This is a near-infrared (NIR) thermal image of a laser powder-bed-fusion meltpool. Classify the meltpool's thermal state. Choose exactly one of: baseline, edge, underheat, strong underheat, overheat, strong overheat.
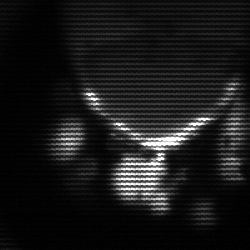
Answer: baseline